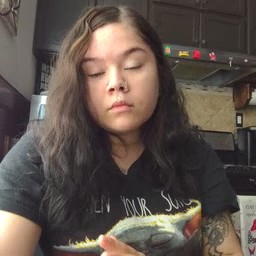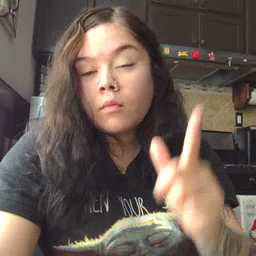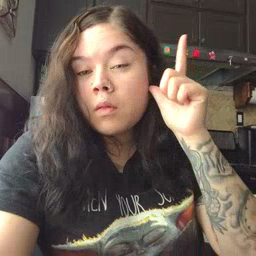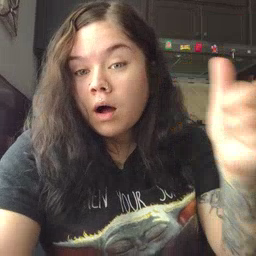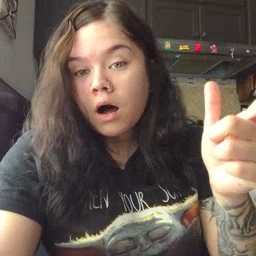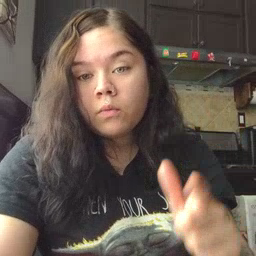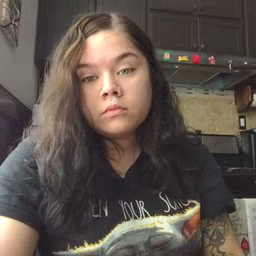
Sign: loud